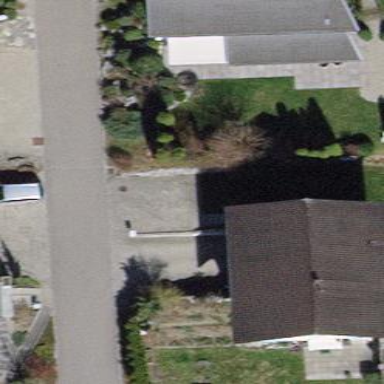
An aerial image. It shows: Gabled roof house.